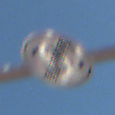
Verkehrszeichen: EndeGeschwindigkeit130
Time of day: MorningAfternoon
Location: Outdoor (Nature)
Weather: Clear
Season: Summer
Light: Natural